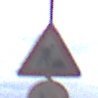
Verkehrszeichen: Arbeitsstelle
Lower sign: VorrangDesGegenverkehrs
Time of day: MorningAfternoon
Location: Roofed (Urban)
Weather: PartlyCloudy
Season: NotSpecified
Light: Natural